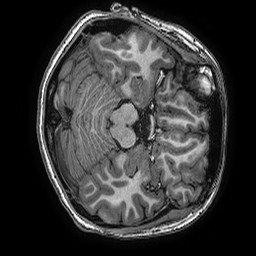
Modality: T1w
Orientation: axial
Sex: female
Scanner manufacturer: ge
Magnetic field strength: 3 T
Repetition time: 0.0077 s
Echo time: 0.003436 s